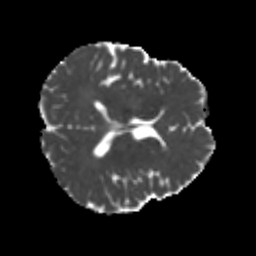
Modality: MD
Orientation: axial
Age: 21
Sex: male
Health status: healthy
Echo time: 0.074 s